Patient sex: M
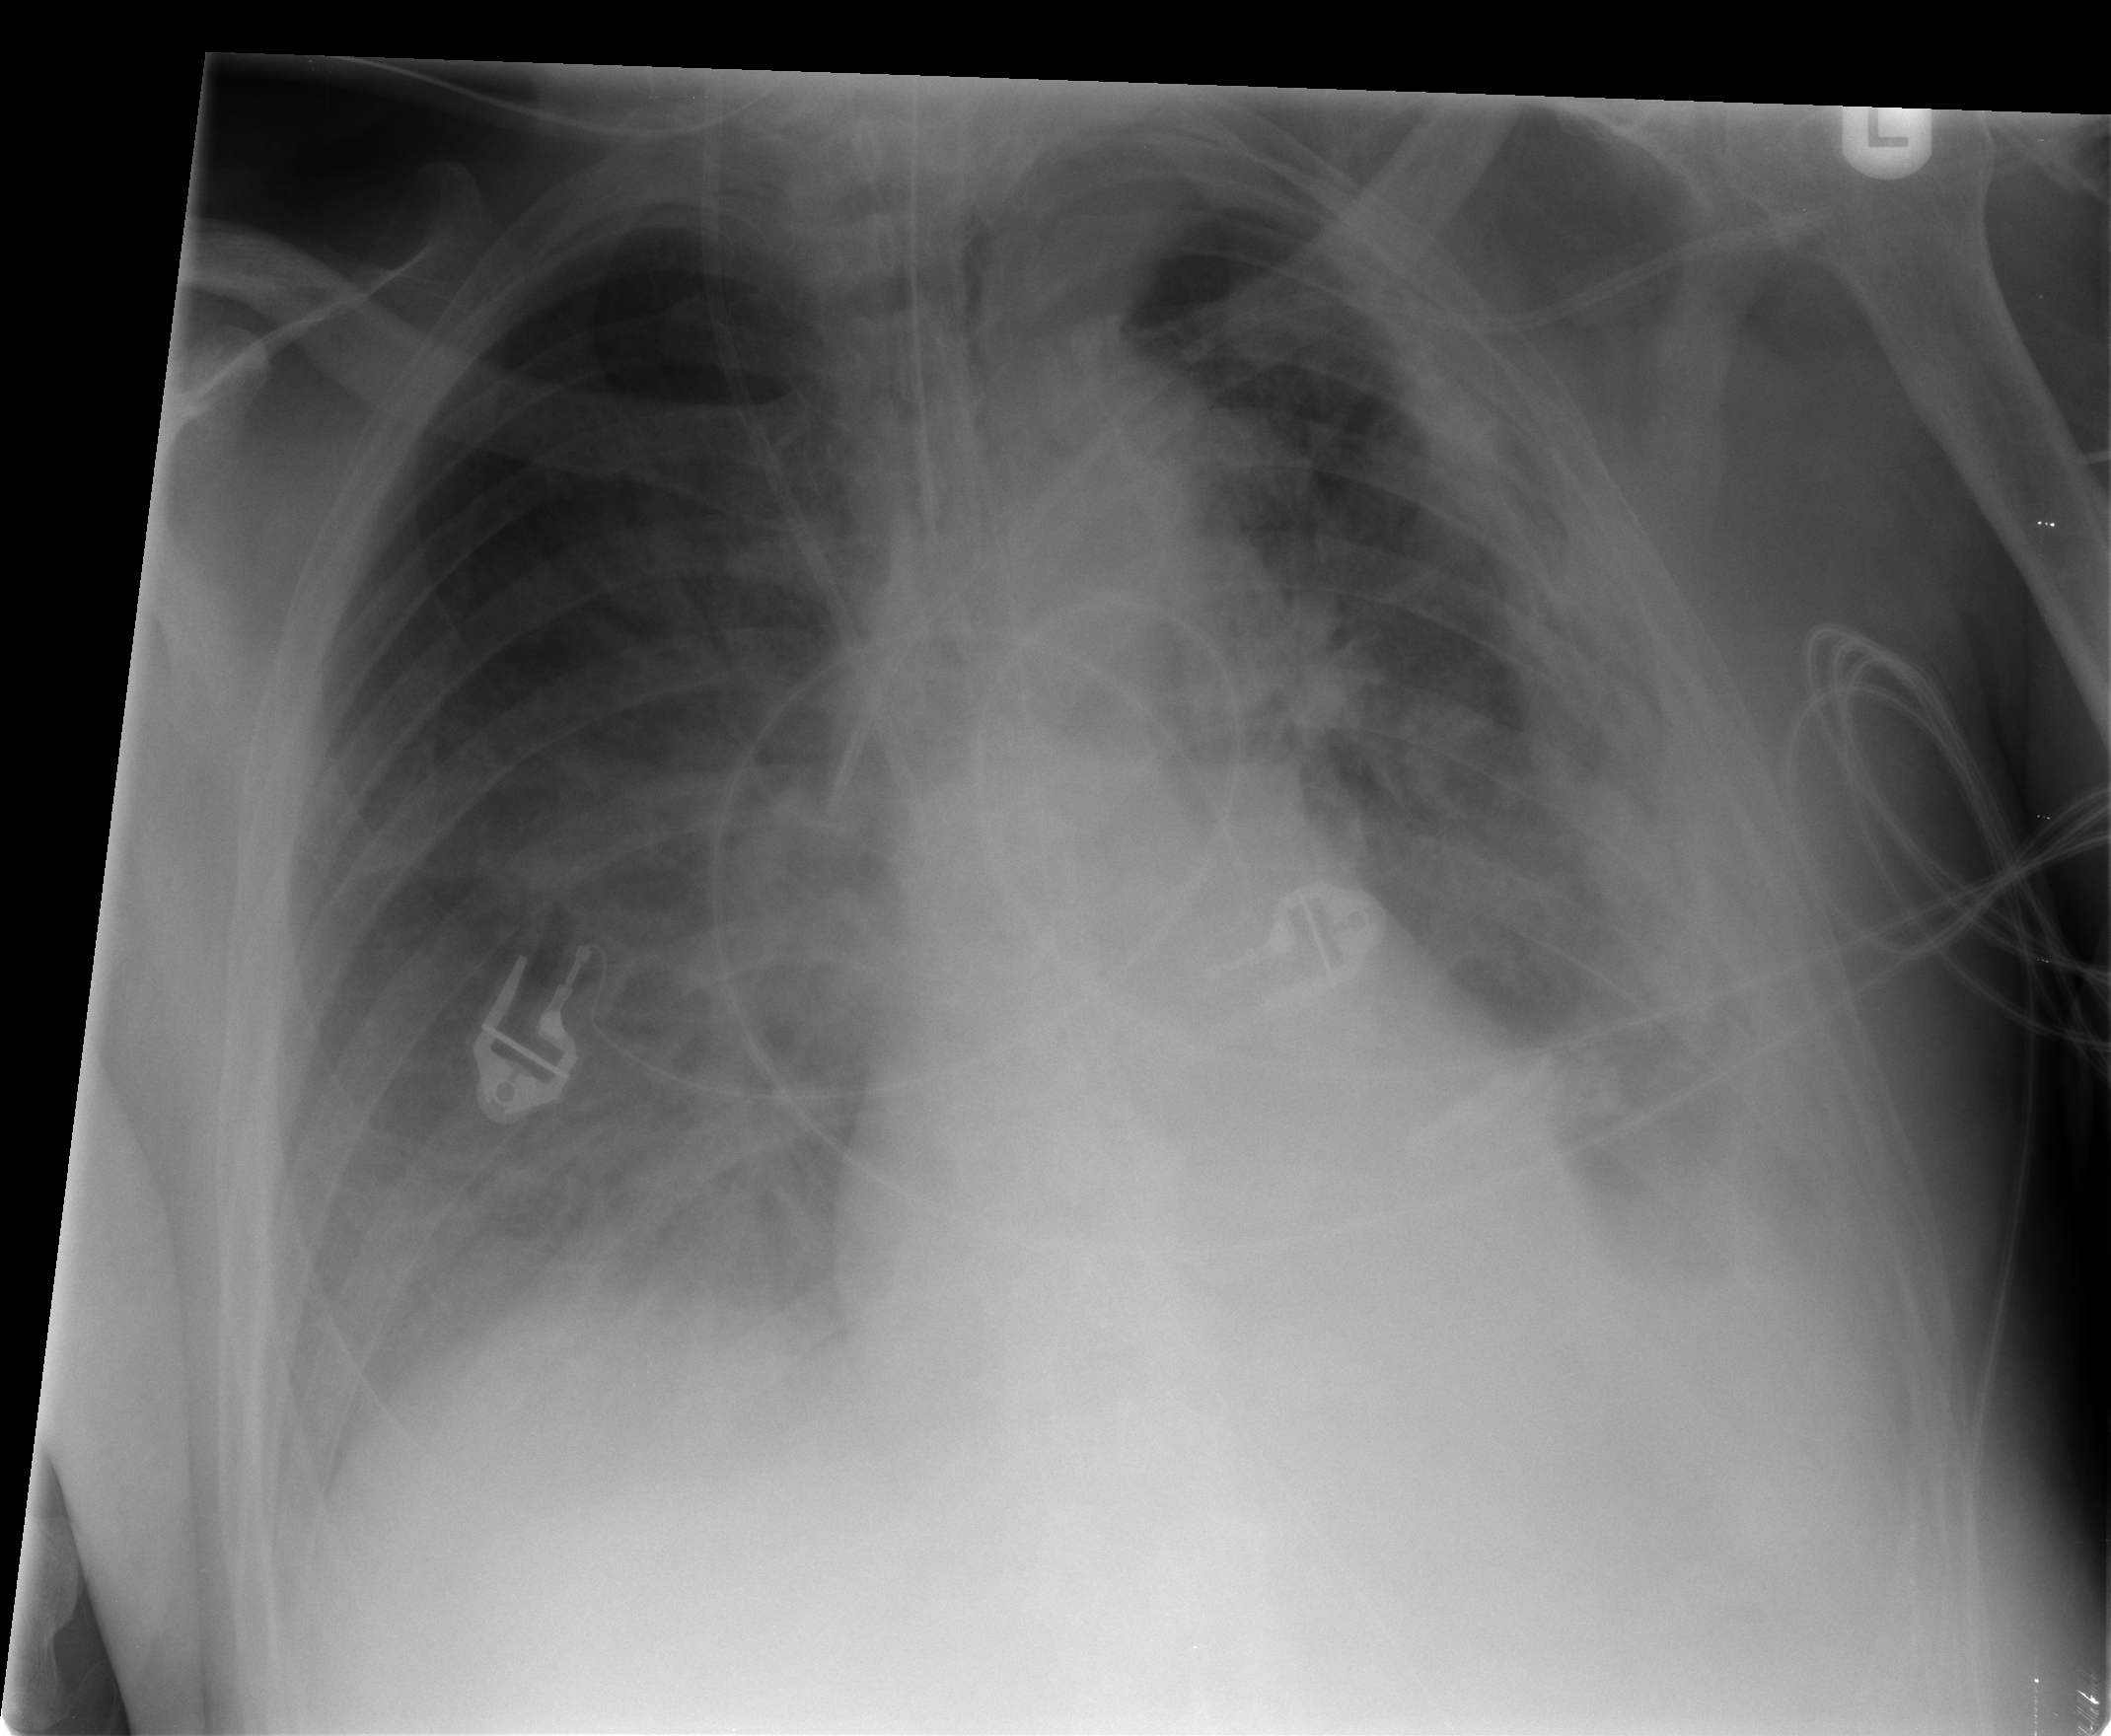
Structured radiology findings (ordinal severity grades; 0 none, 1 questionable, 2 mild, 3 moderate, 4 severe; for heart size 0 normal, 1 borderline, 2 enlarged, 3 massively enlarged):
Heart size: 0
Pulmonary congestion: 3
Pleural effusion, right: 0
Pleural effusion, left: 2
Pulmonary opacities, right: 3
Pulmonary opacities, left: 3
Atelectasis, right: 3
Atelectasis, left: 3